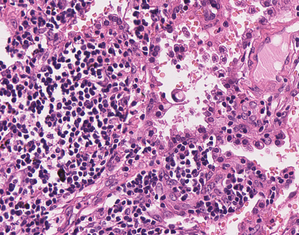
Tumor epithelial tissue: yes
Tumor-associated stroma tissue: yes
Normal tissue: no